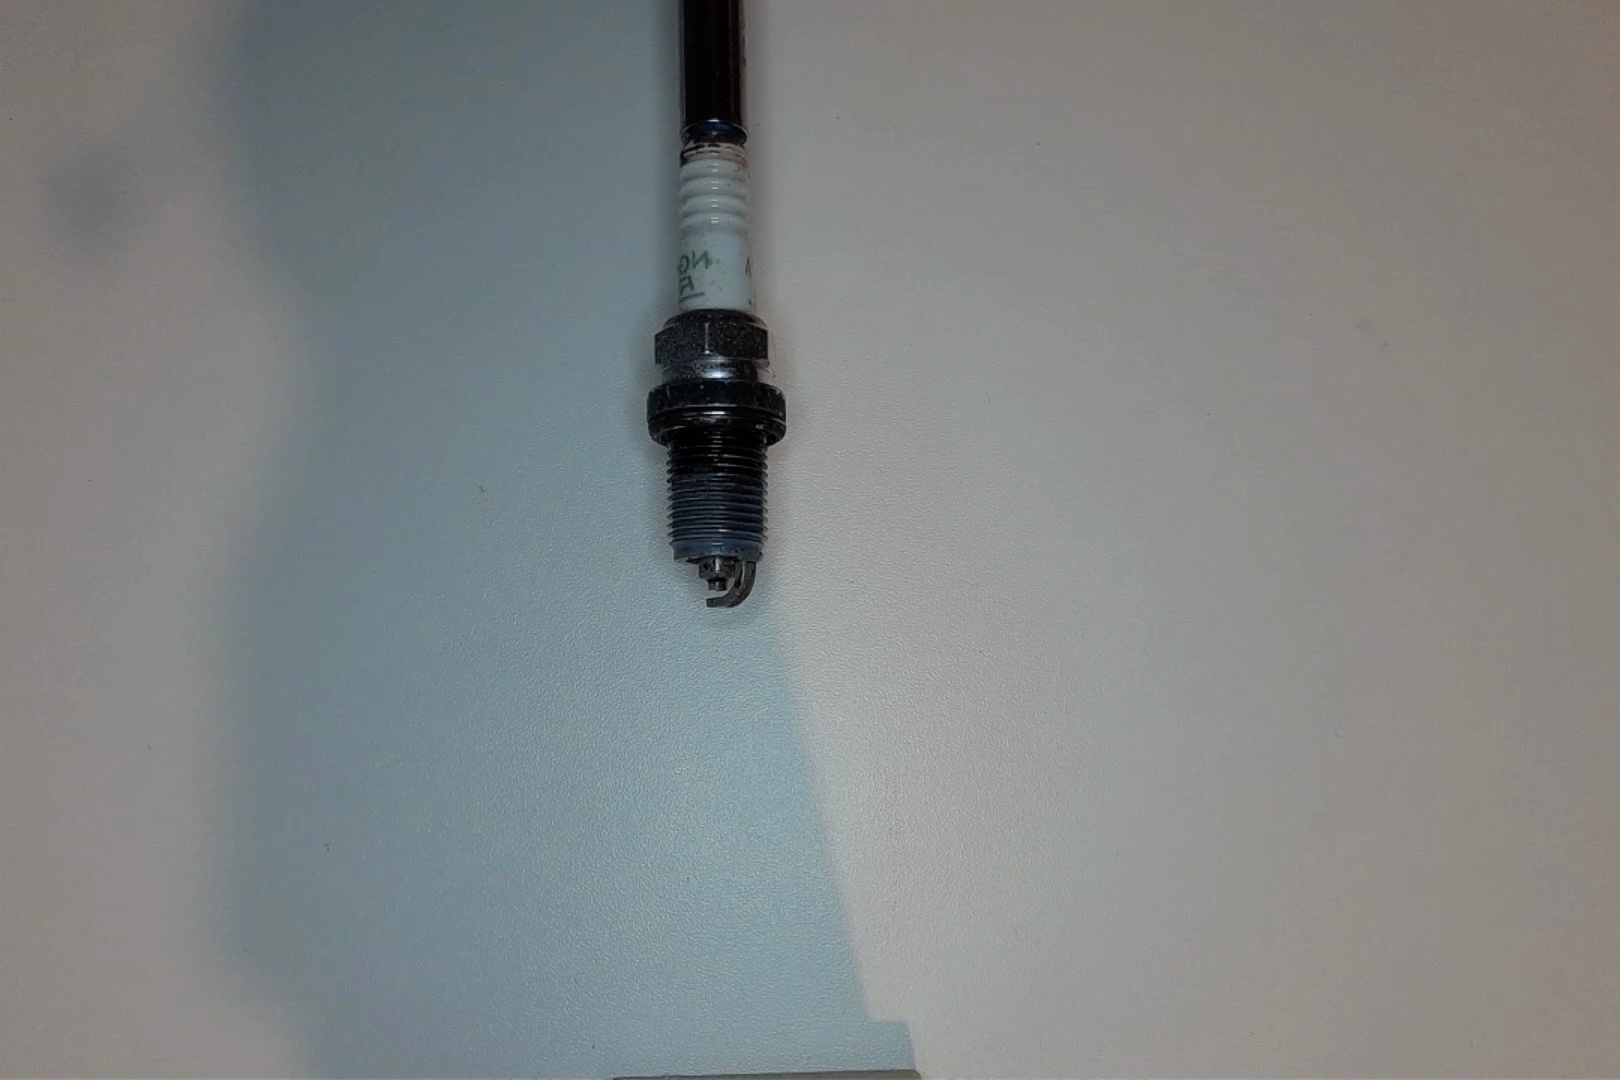
Label: anomaly